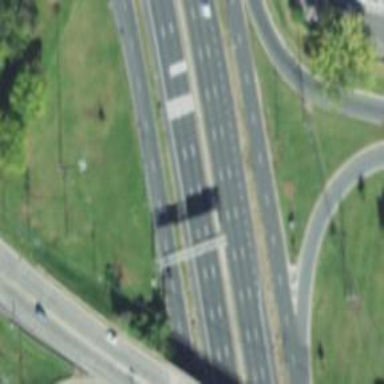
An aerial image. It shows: Urban freeway or expressway.